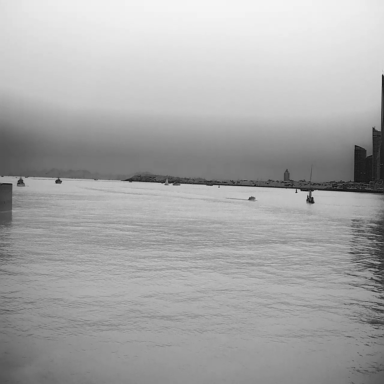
There are 11 objects shown in the infrared image, including four sailboats, six canoes, and a container_ship.